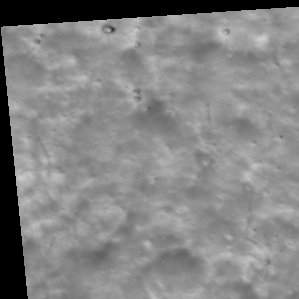
Label: non_frost